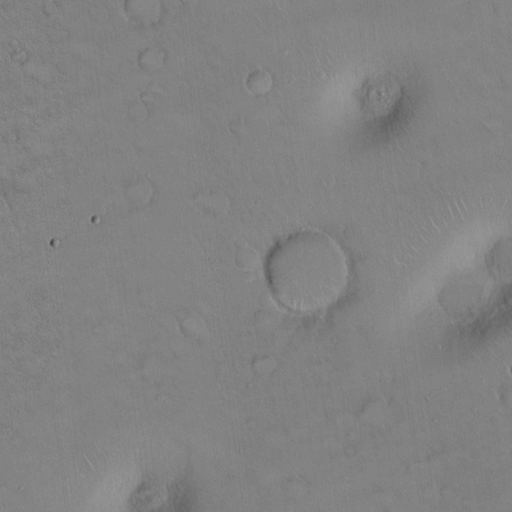
Classes present: Background, Cone